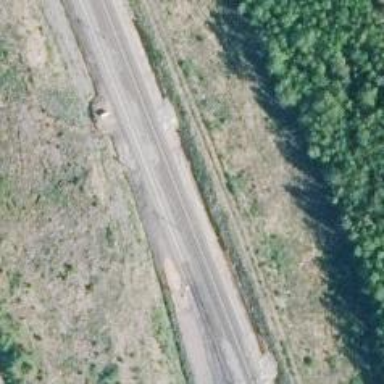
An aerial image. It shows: Continuous rail railway with electrified contact line.